Field crop: tomato
Growth stage: 1
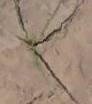
Species: cyperus